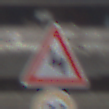
Verkehrszeichen: DoppelkurveZunaechstLinks
Zusatzzeichen unten: Geschwindigkeit30
Umgebung: Outdoor, Suburban
Tageszeit: MorningAfternoon
Wetter: PartlyCloudy
Licht: Natural
Jahreszeit: NotSpecified
Kontrast: LowContrast